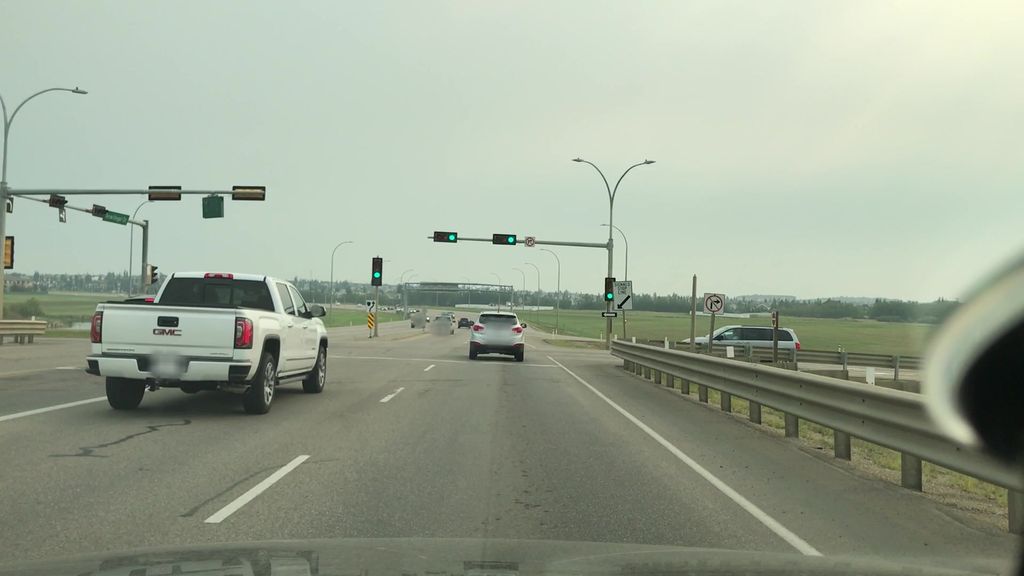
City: edmonton